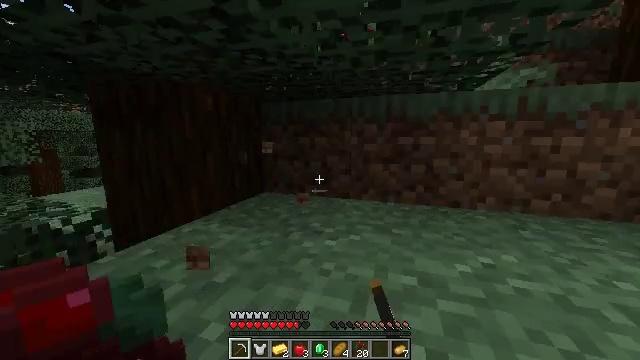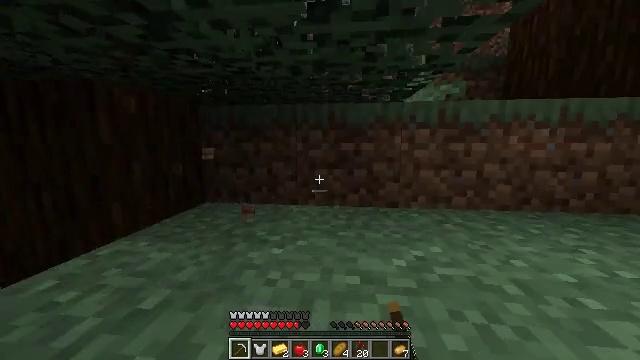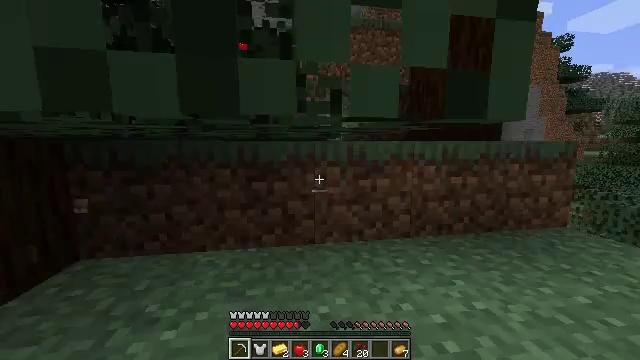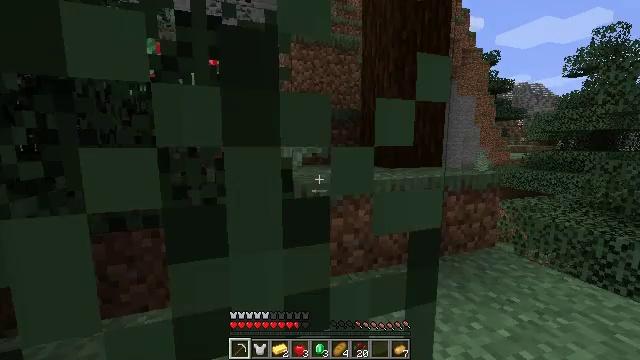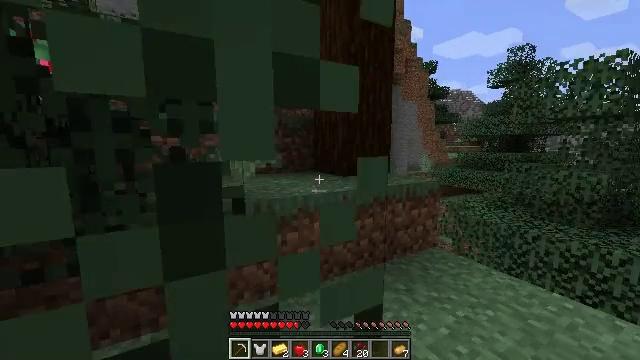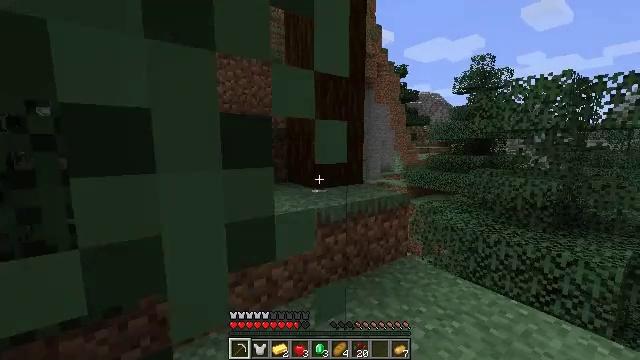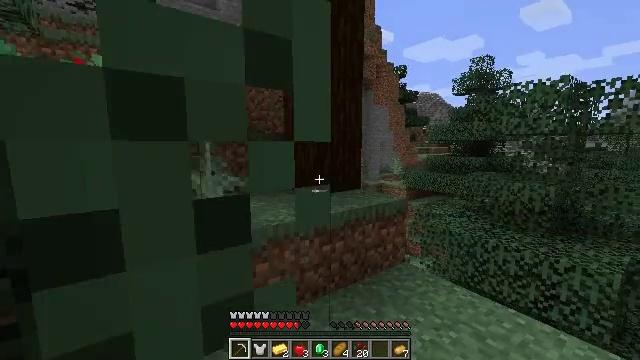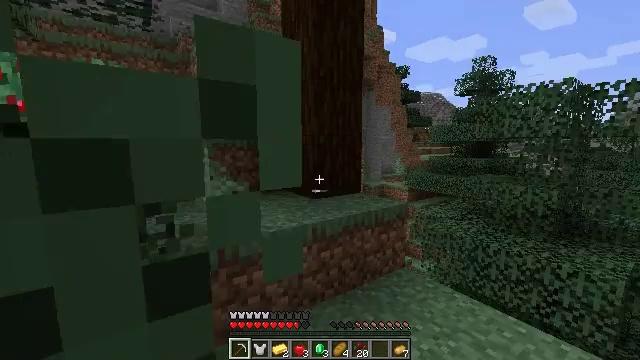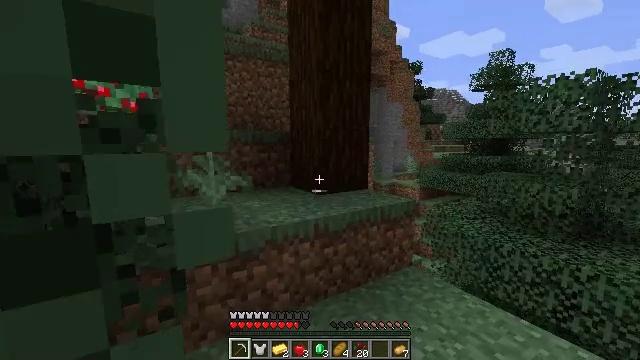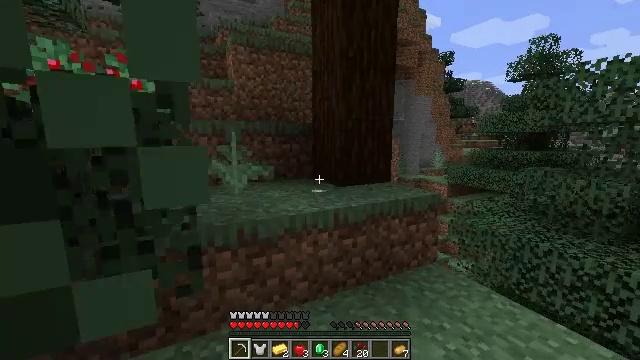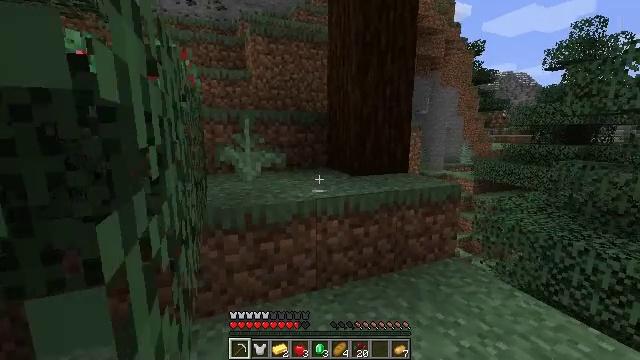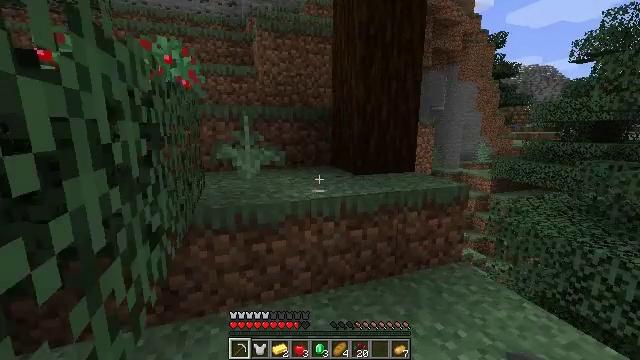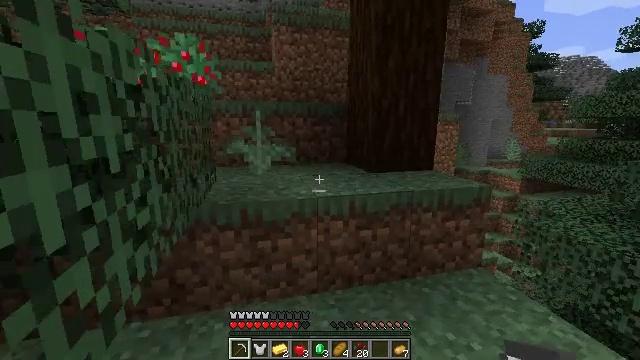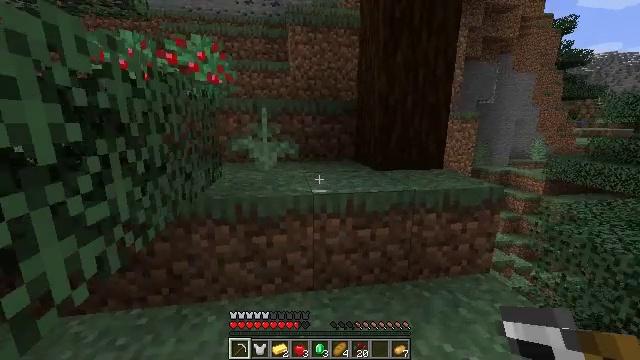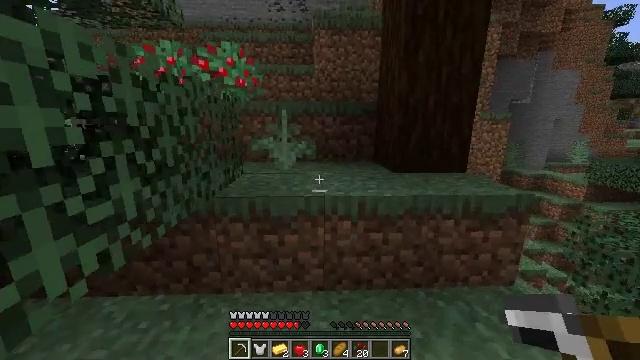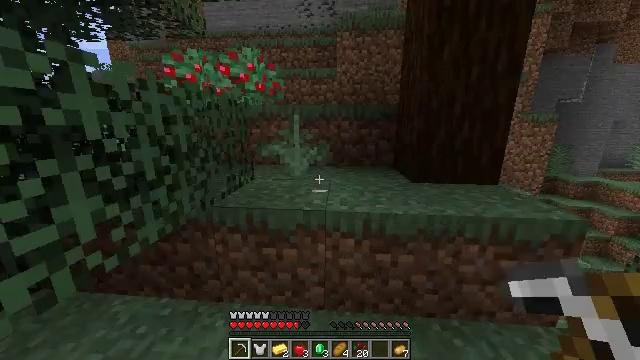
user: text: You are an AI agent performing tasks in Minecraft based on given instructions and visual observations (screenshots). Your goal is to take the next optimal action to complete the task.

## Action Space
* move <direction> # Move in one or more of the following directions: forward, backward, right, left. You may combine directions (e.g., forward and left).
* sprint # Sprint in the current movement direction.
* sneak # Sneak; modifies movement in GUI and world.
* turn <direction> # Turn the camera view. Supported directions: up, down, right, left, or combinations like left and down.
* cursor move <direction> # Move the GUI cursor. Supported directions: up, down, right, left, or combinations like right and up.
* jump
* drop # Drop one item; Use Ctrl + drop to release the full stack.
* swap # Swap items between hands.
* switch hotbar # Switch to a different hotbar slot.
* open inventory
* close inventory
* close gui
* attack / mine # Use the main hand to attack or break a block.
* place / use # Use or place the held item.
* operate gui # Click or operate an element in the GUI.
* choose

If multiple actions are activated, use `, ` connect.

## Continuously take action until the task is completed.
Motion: motion action
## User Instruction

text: Gather sweet berries from the bush.
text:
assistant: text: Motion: move forward and move right, sprint, turn right and up
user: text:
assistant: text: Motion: move forward and move right, sprint, turn right, jump
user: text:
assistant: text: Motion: move forward and move right, sprint, turn right, jump
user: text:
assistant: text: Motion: move forward and move right, sprint, turn right, jump
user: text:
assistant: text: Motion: move forward and move right, sprint, turn right, jump
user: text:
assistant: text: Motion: move forward and move right, sprint, jump
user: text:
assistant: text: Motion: move forward and move right, sprint, jump
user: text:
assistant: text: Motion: move forward and move right, sprint, turn left
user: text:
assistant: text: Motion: move forward and move right, sprint, turn left and down
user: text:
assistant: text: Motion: move forward and move right, sprint, turn left
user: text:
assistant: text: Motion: move forward and move right, sprint, turn left
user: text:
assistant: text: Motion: move forward and move right, sprint, turn left
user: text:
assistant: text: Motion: move forward and move right, sprint, turn left
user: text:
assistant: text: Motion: move forward and move right, sprint, turn left
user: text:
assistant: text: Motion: move forward, sprint, turn left
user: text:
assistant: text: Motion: move forward, sprint, turn left
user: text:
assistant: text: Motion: move forward, sprint, turn left, jump
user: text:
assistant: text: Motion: move forward, sprint, turn left, jump
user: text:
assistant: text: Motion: move forward, sprint, turn left, jump
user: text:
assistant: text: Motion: move forward, sprint, jump
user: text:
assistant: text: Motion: move forward, sprint
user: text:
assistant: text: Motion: move forward, sprint, turn left
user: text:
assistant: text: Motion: move forward, sprint, turn left
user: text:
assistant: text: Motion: move forward, sprint, turn left
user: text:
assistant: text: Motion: move forward, sprint, turn left
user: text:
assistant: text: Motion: move forward, sprint, turn left and up, attack / mine
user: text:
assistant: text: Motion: move forward, sprint, turn left and up, attack / mine
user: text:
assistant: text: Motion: move forward, sprint, turn left, attack / mine
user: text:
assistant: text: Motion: move forward and move right, sprint, turn left, attack / mine
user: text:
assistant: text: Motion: move forward and move right, sprint, turn left, attack / mine